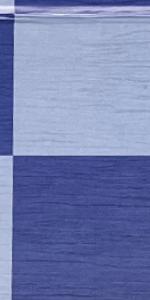
Label: Empty